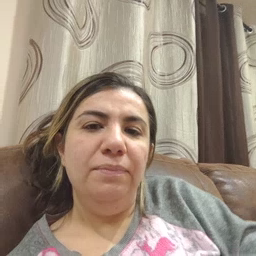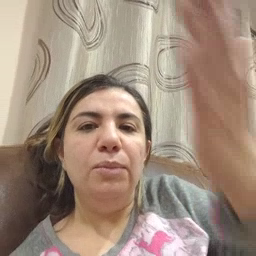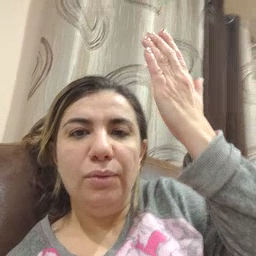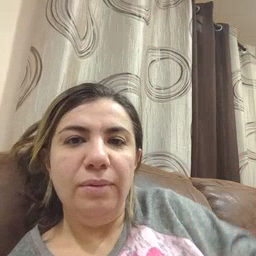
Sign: morning